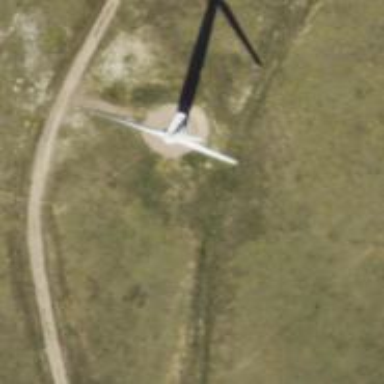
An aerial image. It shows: Wind power generator utilizing wind turbines.